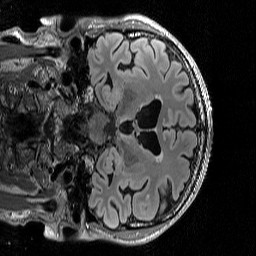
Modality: T2w
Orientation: coronal
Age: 58
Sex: male
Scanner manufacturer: siemens
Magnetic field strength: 3 T
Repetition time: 5 s
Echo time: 0.386 s